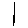
Label: line